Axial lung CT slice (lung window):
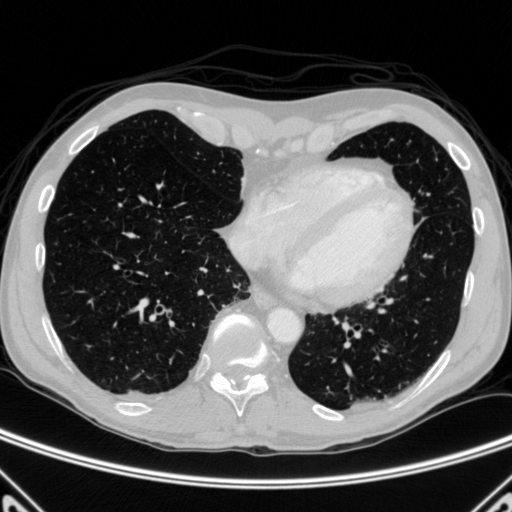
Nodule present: no